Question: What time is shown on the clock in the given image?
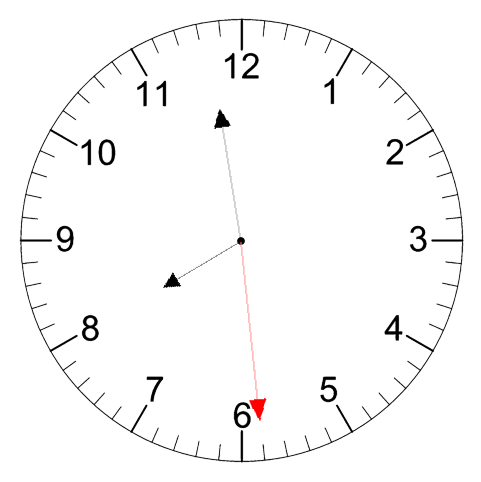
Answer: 07:58:29